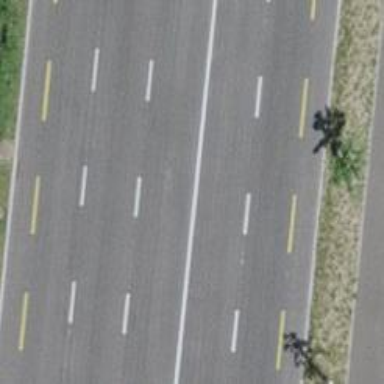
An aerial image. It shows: Secondary road with asphalt surface and separate sidewalks. There is designated lane for cyclists on both sides of the road.